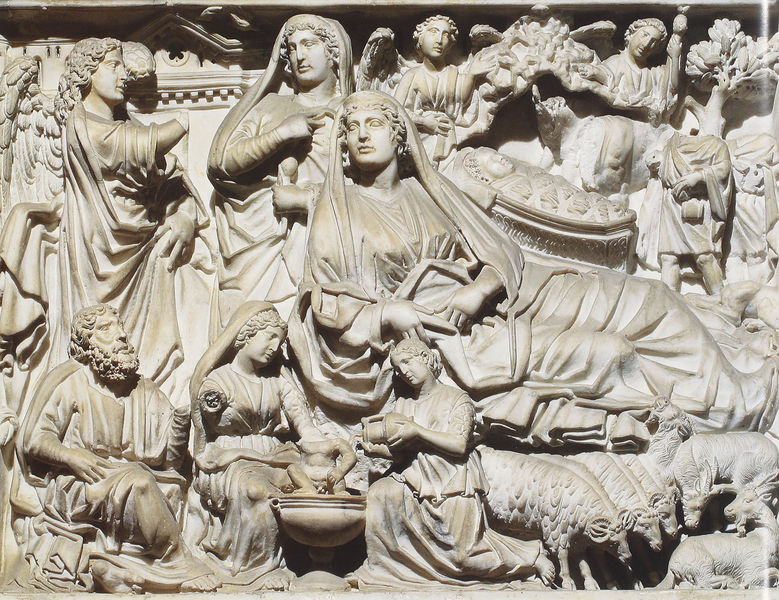
Titel: Kanzel
Künstler: Niccolò Pisano
Standort: Pisa, Baptisterium (EU - I - Toskana)
Schlagwörter: baum, kopf, mann, schatten, umhang, wasser, weiß, frauen, menschen, sitzen, frau, licht, männer, tiere, tuch, leute, bart, arme, schale, schüssel, stein, hände, kind, personen, brunnen, kinder, engel, kanne, krug, relief, füße, baby, plastik, foto, waschen, liegende, beten, kaputt, krüge, christus, jesus, fresken, ehre, maria, bock, schafe, ziege, anna, geburt, wiege, waschung, widder, tringen, bärtige, ausgießen, washung